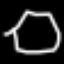
Label: octagon